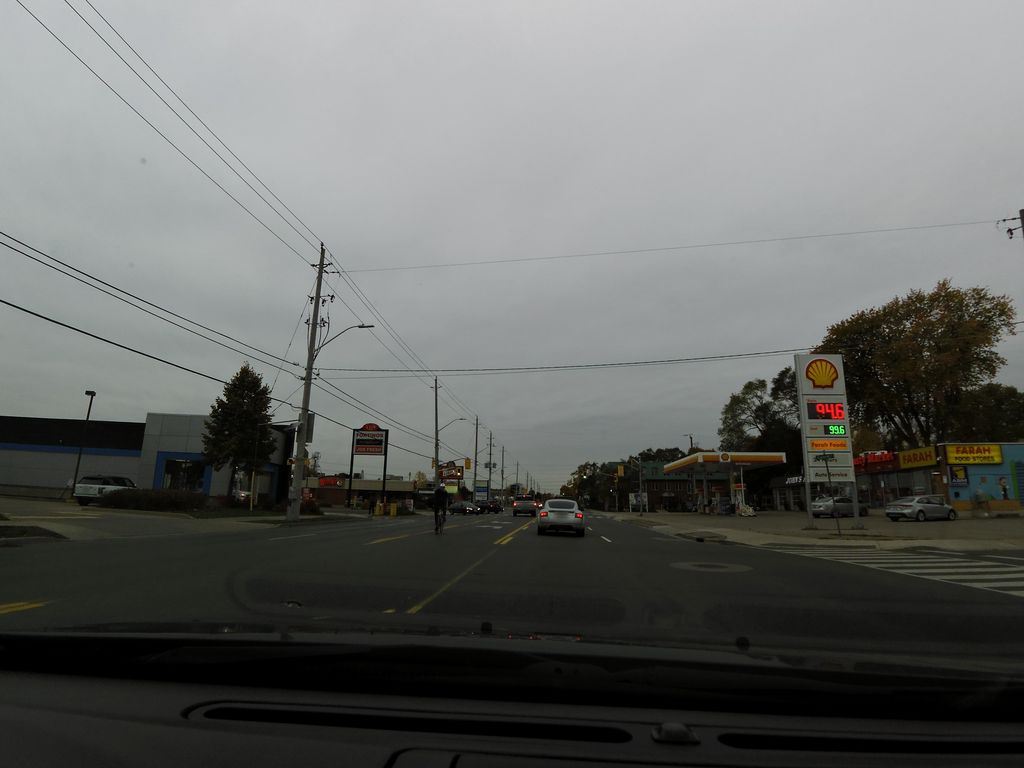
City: hamilton